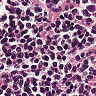
Metastatic tissue present: no